Question: I'm trying to do a website and I've got a problem. My CSS Float is not doing what i want.
'''
<div class="slider-menu">
<div class="slider-box">
<img src="agac.jpg">
</div>
<button class="prew">-</button>
<button class="next">+</button>
</div>
'''
'''
.slider-menu{
width: 1250px;
height: 500px;
margin: 20px auto;
position: relative;
border: 10px solid black;
box-shadow: 0px 0px 5px 2px;
}
.slider-menu button{
padding: 20px;
background: #37f;
font-size: 30px;
color: white;
position: absolute;
transform: translate(0, -50%);
top: 50%;
}
.next{
left: 100%;
float: right; // This Float Code
}
.slider-box {
width: inherit;
height: inherit;
display: flex;
justify-content: center;
align-items: center;
}
.slider-box img{
width: inherit;
height: inherit;
}
'''
When I do this it looks like this:

I want the "+" button inside the border. How can I do it?
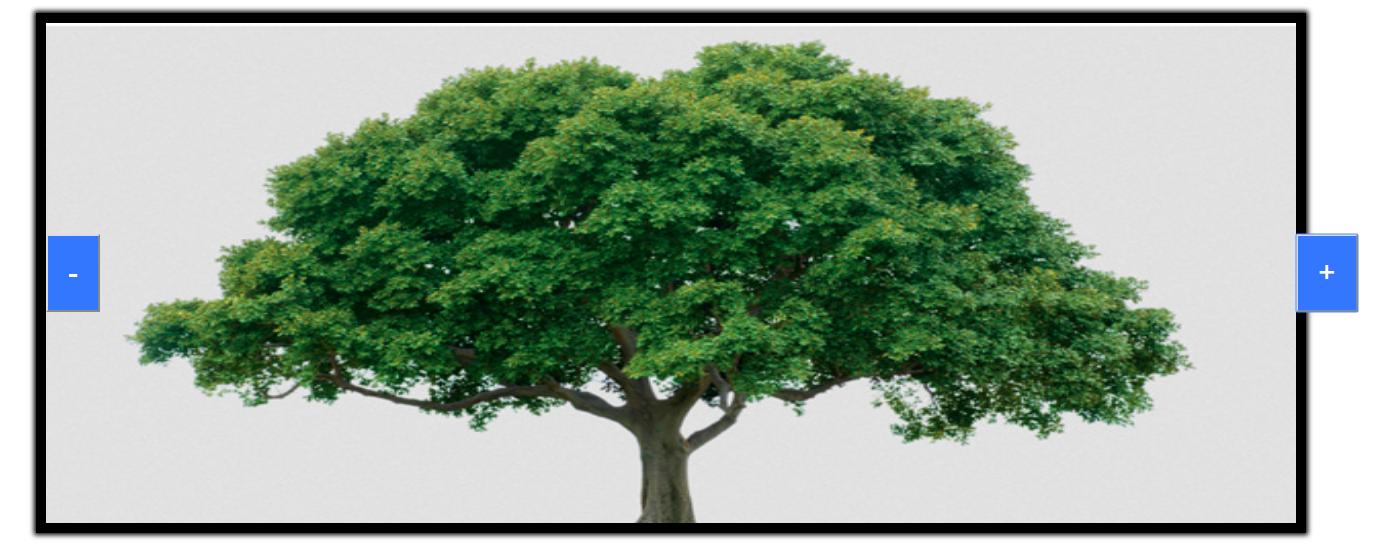
Answer: Add the following properties into the CSS document's '.next' class, as shown below
'''
.next {
position: absolute;
right: 0;
top: 50%;
}
'''
'''
.slider-menu {
width: 1250px;
height: 500px;
margin: 20px auto;
position: relative;
border: 10px solid #000;
box-shadow: 0 0 5px 2px;
}
.slider-menu button {
padding: 20px;
background: #37f;
font-size: 30px;
color: #fff;
position: absolute;
transform: translateY(-50%);
top: 50%;
}
.next {
position: absolute;
right: 0;
top: 50%;
}
.slider-box {
width: inherit;
height: inherit;
display: flex;
justify-content: center;
align-items: center;
}
.slider-box img {
width: inherit;
height: inherit;
}
'''
'''
<div class="slider-menu">
<div class="slider-box">
<img src="https://images.pexels.com/photos/<PHONE>/pexels-photo-<PHONE>.jpeg?auto=compress&cs=tinysrgb&dpr=1&w=500">
</div>
<button class="prew">-</button>
<button class="next">+</button>
</div>
'''